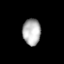
Tissue: lung
Cell type: Myeloid cells
Senescence score: 0.6098
Nuclear area (px): 465
Mean DAPI intensity: 178.626